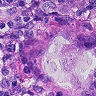
Metastatic tissue present: yes